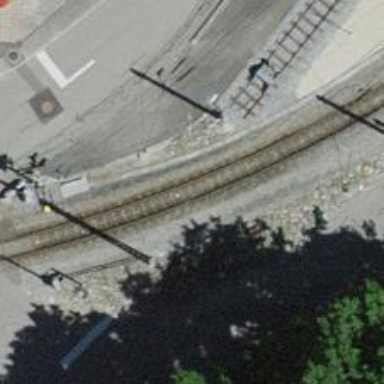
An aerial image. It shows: Narrow-gauge railway track with 1 electrified contact line.